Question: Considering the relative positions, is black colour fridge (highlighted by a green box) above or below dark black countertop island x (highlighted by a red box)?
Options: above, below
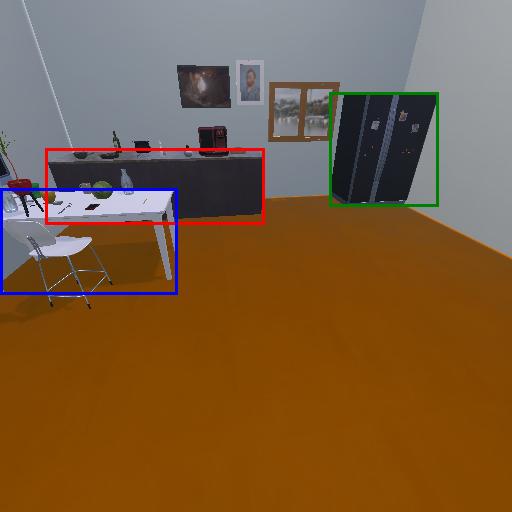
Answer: above